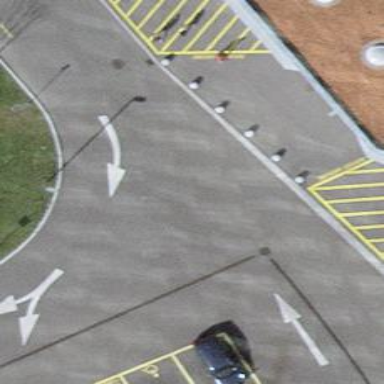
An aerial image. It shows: Bollard.